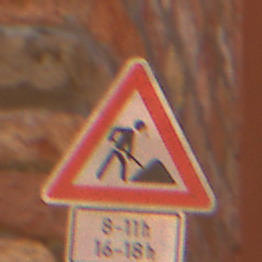
Verkehrszeichen: Arbeitsstelle
Zusatzzeichen unten: ZeitangabenOhneBeschraenkungAufWochentage2
Umgebung: Outdoor, Urban
Tageszeit: MorningAfternoon
Wetter: Clear
Licht: Natural
Jahreszeit: NotSpecified
Kontrast: MediumContrast